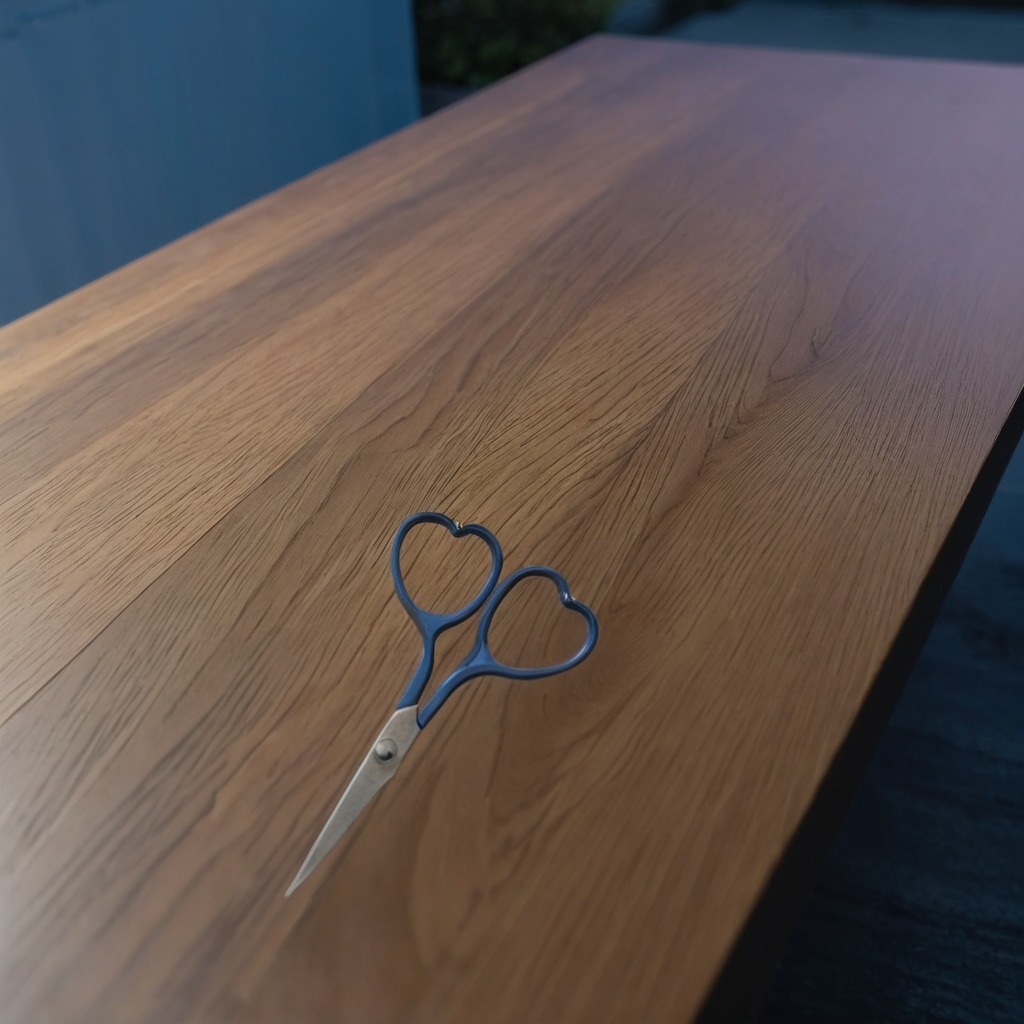
A scissor lying on the old table in a small garage at twilight